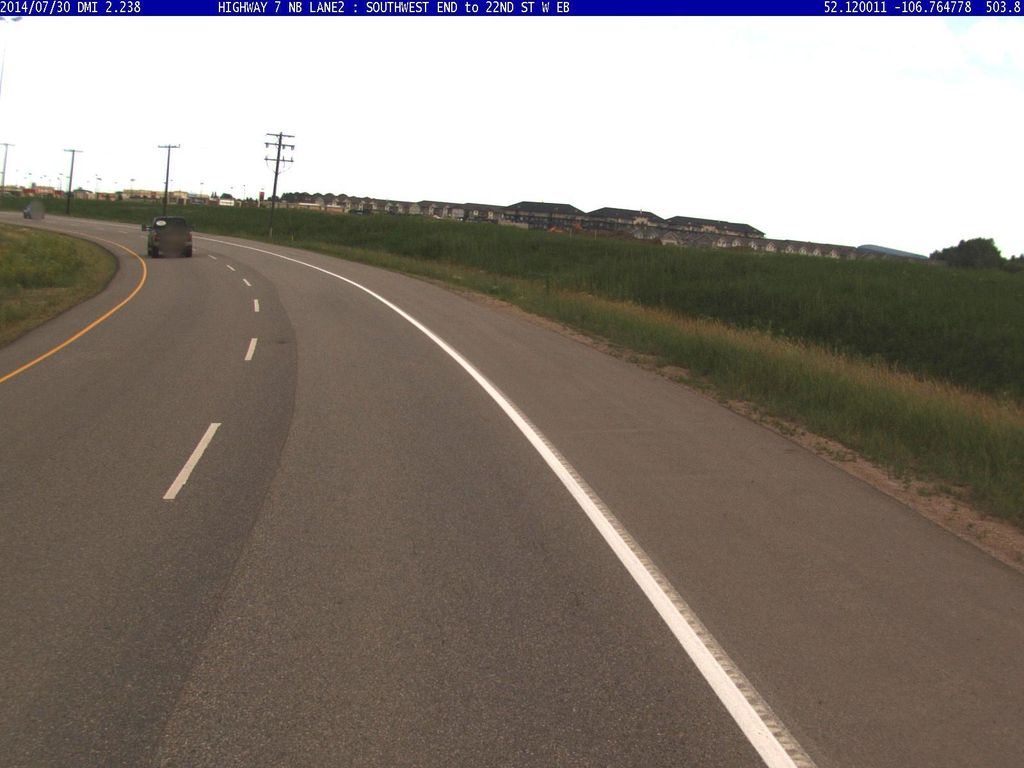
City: saskatoon